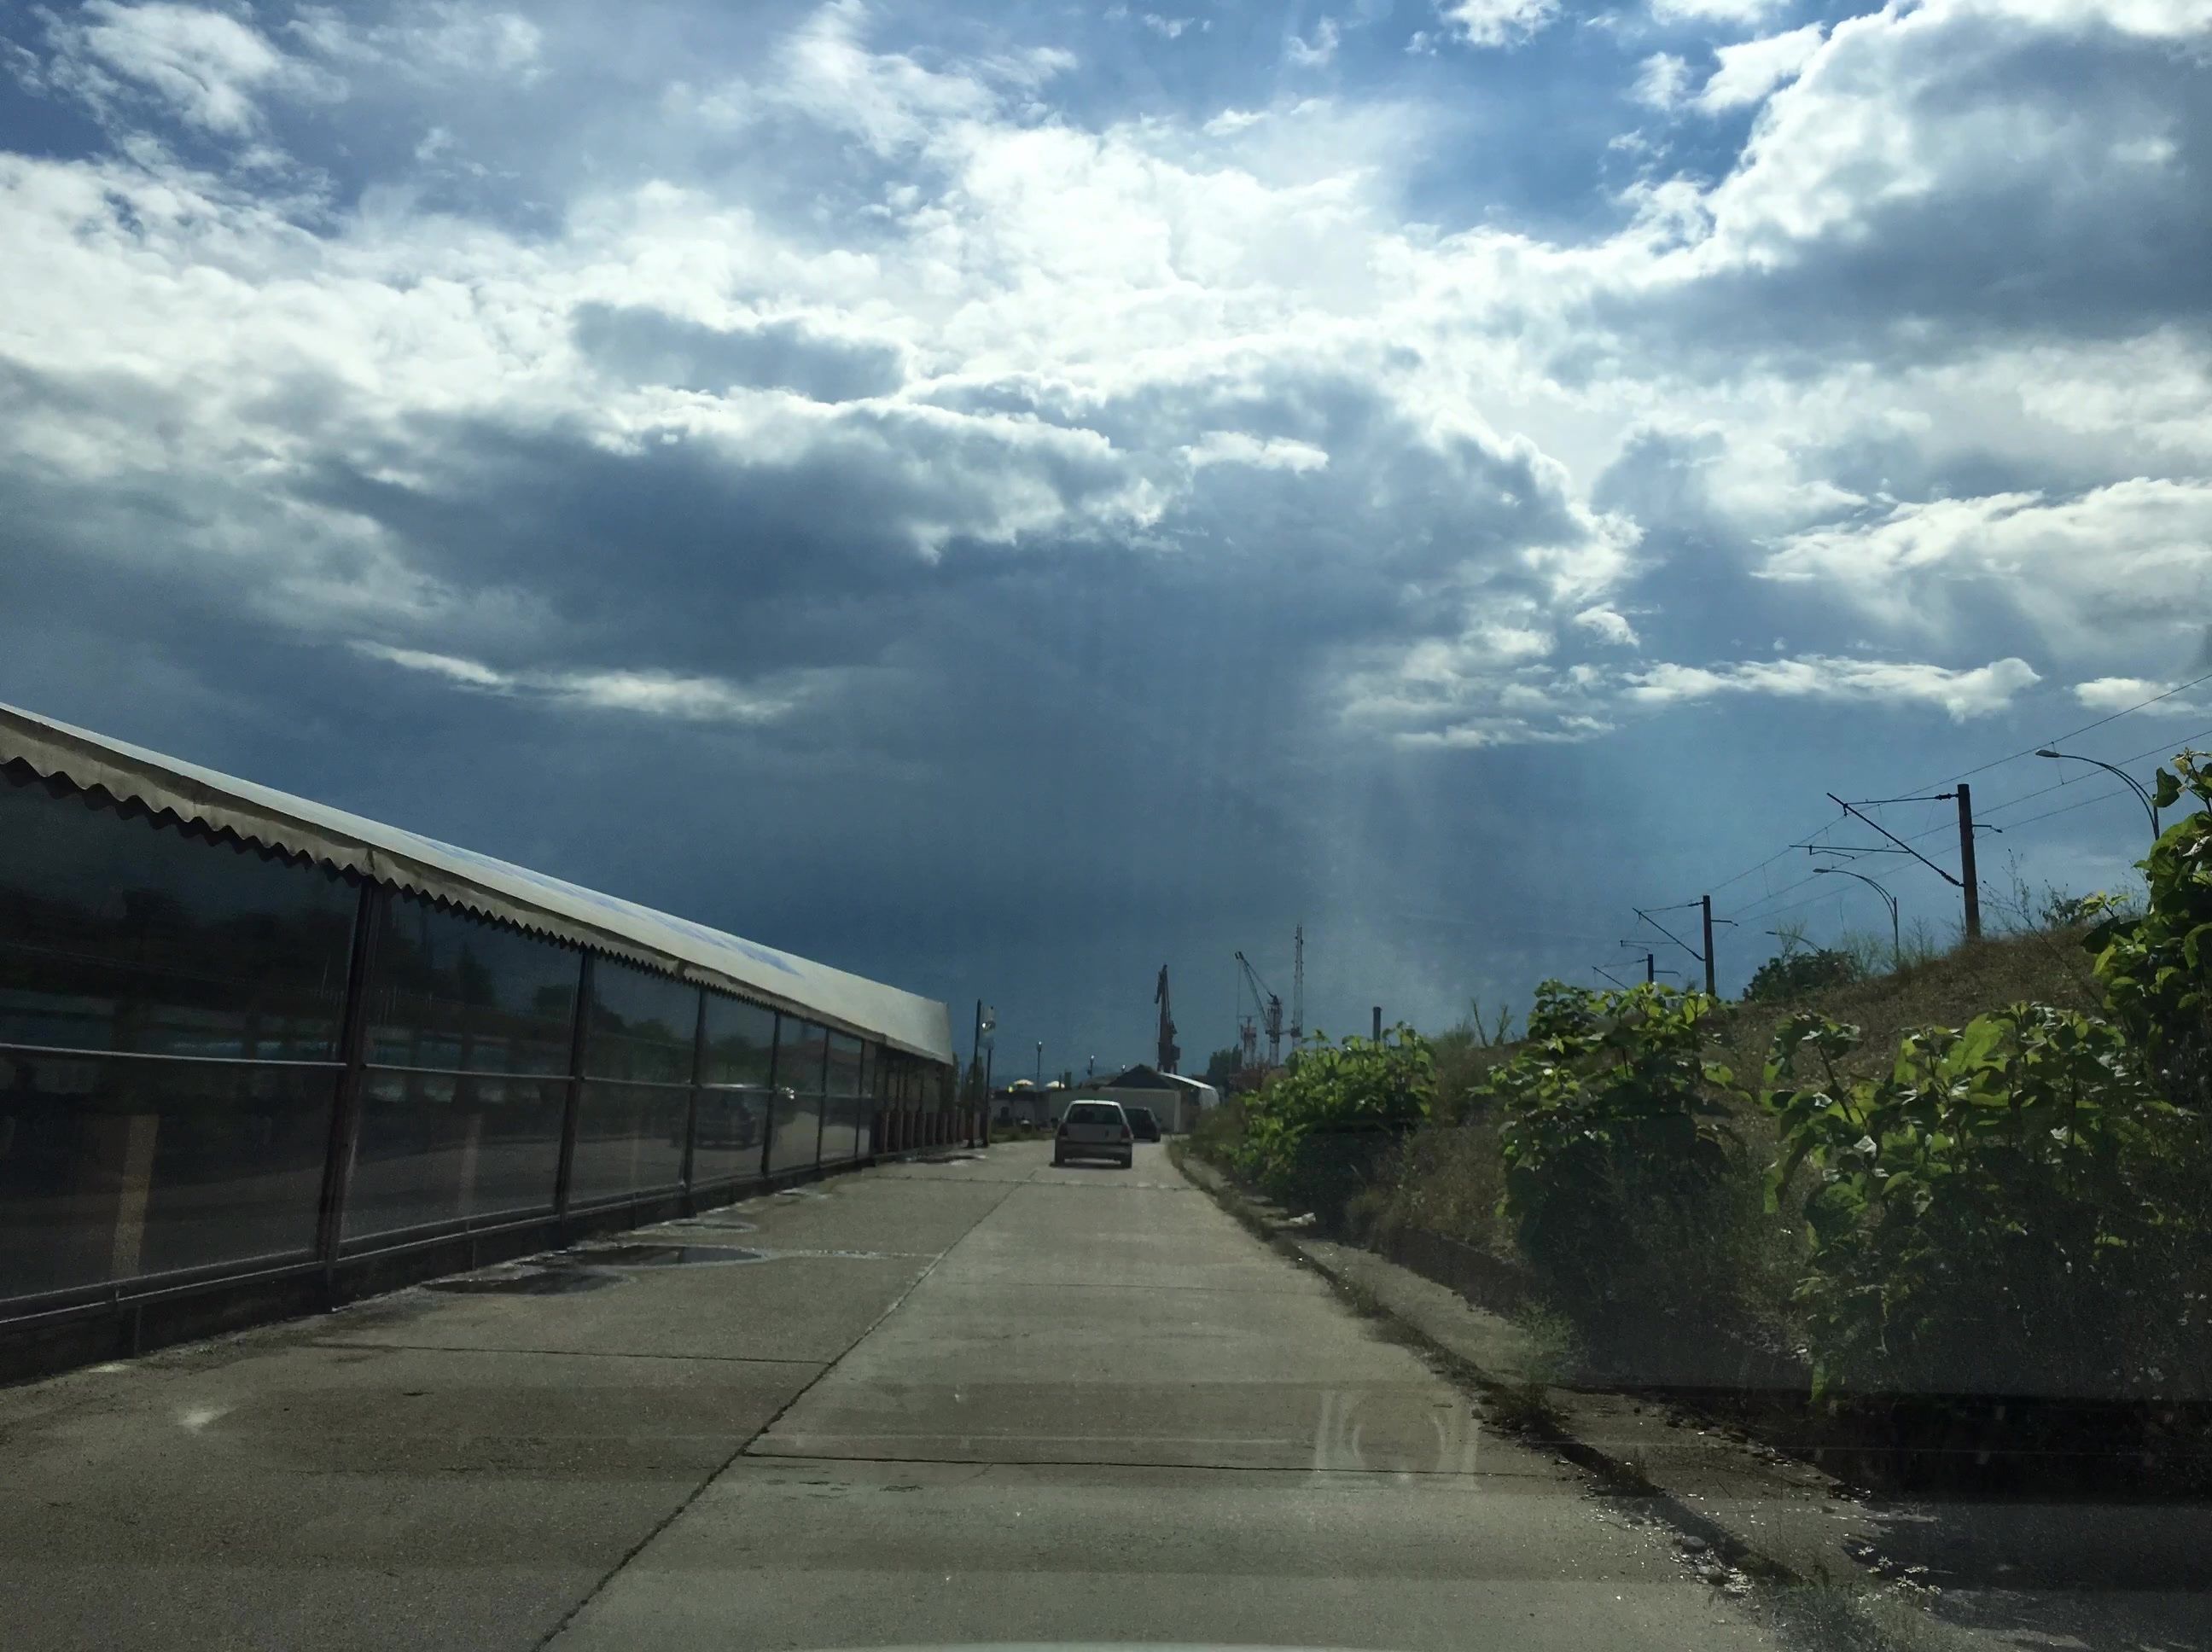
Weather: cloudy
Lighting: day
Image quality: good
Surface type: walking surface
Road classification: service, track
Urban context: urban centre
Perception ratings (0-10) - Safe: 1.43, Lively: 2.07, Beautiful: 5.2, Boring: 5.96, Depressing: 7.03, Wealthy: 1.07